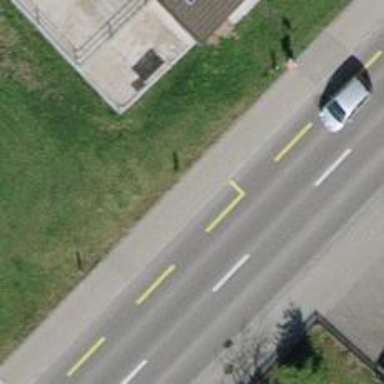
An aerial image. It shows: Bus stop with platform for public transport.